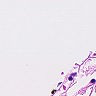
Metastatic tissue present: no